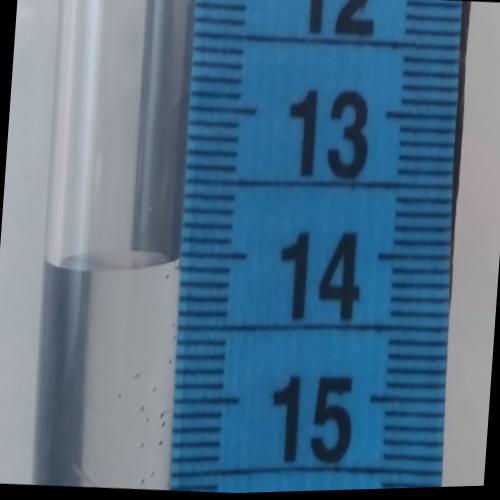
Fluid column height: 14.1 cm